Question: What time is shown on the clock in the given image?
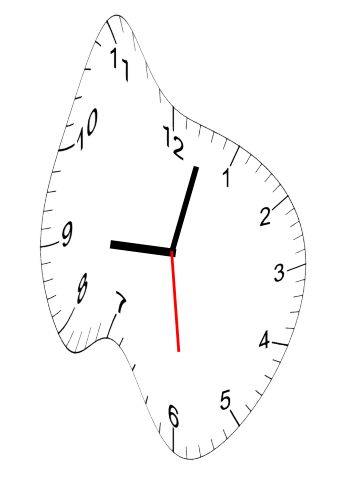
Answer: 09:02:29